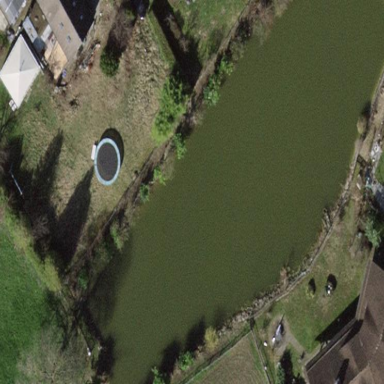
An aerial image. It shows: Peaceful pond surrounded by nature.